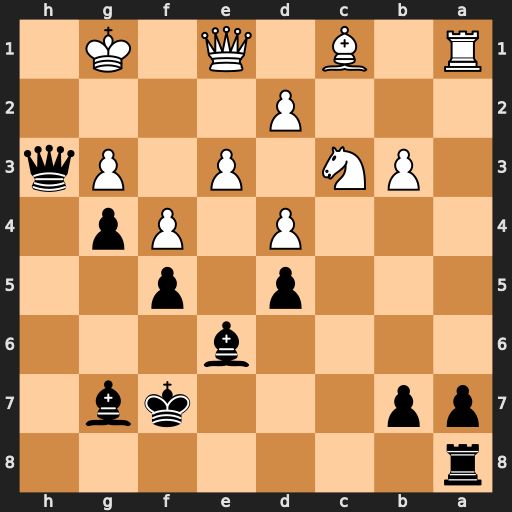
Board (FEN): r7/pp3kb1/4b3/3p1p2/3P1Pp1/1PN1P1Pq/3P4/R1B1Q1K1
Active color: b
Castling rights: -
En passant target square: -
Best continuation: Rh8 Kf2 Qh2+